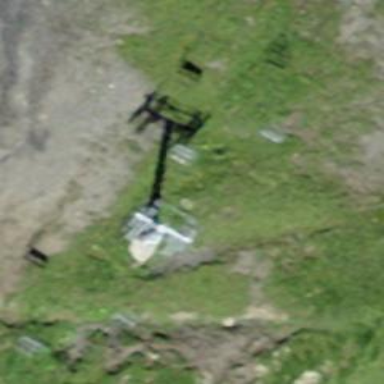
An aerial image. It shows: Pylon used for aerialway.